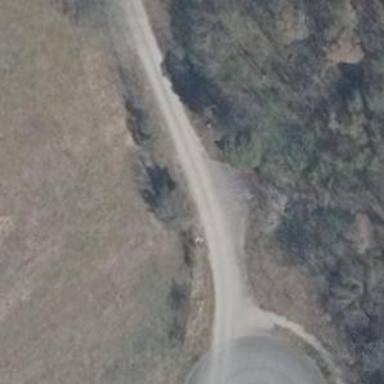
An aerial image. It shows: Service road with sand surface.